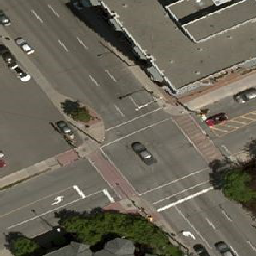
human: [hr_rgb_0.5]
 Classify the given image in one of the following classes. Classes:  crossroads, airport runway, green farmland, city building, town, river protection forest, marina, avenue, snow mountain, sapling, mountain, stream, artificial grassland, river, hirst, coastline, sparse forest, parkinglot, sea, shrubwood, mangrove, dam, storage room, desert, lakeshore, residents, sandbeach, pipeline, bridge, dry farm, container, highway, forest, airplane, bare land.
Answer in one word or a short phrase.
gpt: crossroads